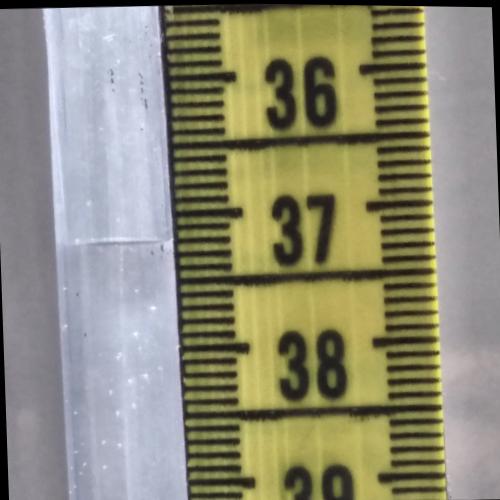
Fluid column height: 37.2 cm